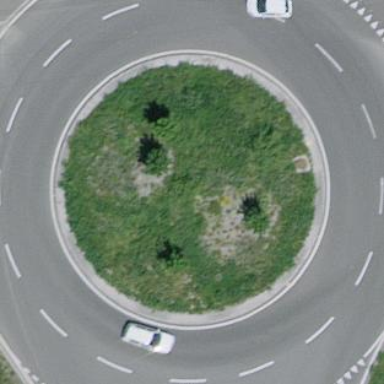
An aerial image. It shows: Secondary road with asphalt surface leading to roundabout junction.